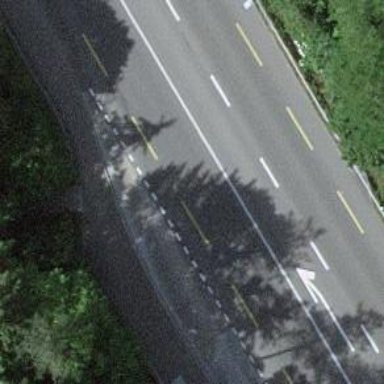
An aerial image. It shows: Secondary road with asphalt surface. There is cycle lane and sidewalk on the left side.